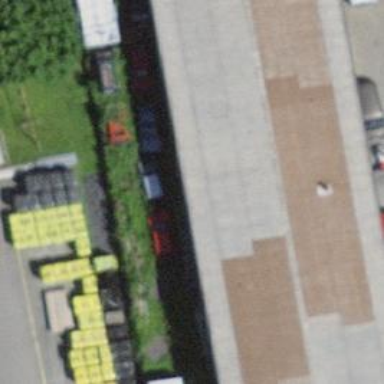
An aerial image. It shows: Industrial building.